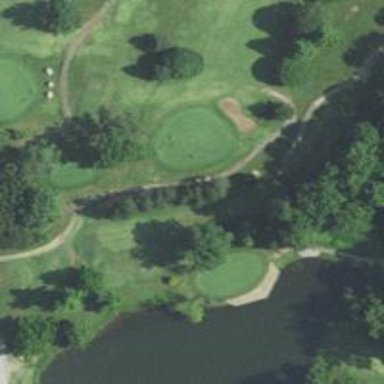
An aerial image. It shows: Pathway for golfing.